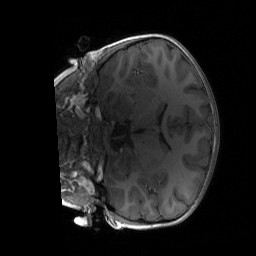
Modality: T1w
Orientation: coronal
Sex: male
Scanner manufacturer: siemens
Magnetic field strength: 3 T
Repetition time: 1.9 s
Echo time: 0.00243 s